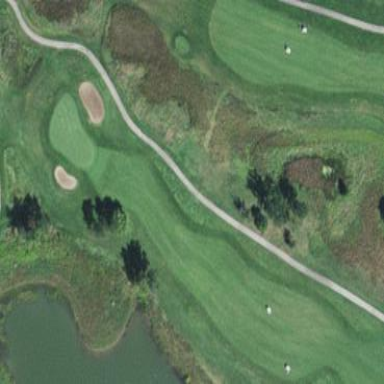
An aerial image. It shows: Grassy area designated as golf fairway.